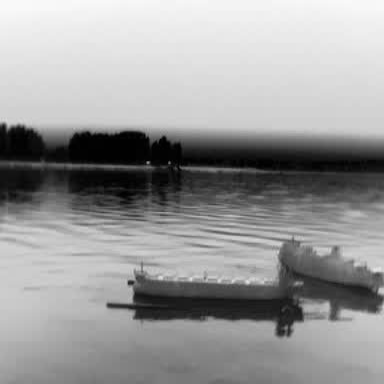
There is a liner in the infrared image.